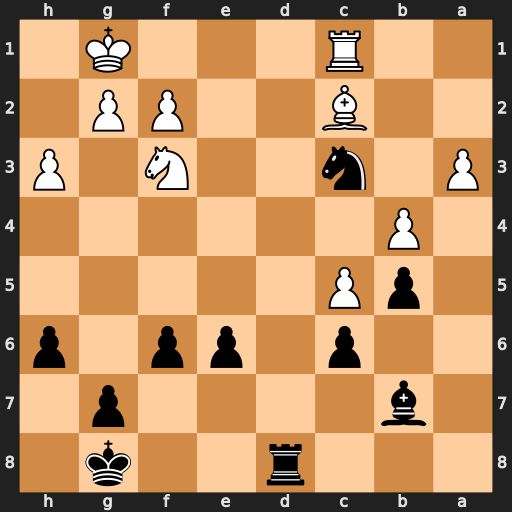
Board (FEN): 3r2k1/1b4p1/2p1pp1p/1pP5/1P6/P1n2N1P/2B2PP1/2R3K1
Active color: b
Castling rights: -
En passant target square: -
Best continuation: Ne2+ Kf1 Nxc1